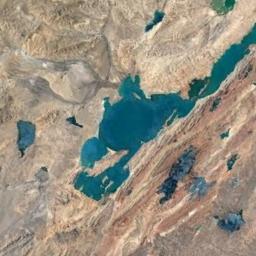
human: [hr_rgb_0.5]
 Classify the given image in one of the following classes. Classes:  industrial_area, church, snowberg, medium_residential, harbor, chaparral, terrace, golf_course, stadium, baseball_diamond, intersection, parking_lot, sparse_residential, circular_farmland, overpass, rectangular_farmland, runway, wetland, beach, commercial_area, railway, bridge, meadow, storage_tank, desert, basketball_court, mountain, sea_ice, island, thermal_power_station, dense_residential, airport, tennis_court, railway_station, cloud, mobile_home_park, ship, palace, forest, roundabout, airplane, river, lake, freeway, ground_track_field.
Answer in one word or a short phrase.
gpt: lake